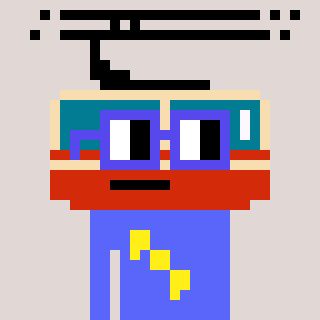
a pixel art character with square blue glasses, a tram wagon-shaped head and a purple-colored body on a warm background